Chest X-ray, AP view. Patient: 45 years old, sex M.
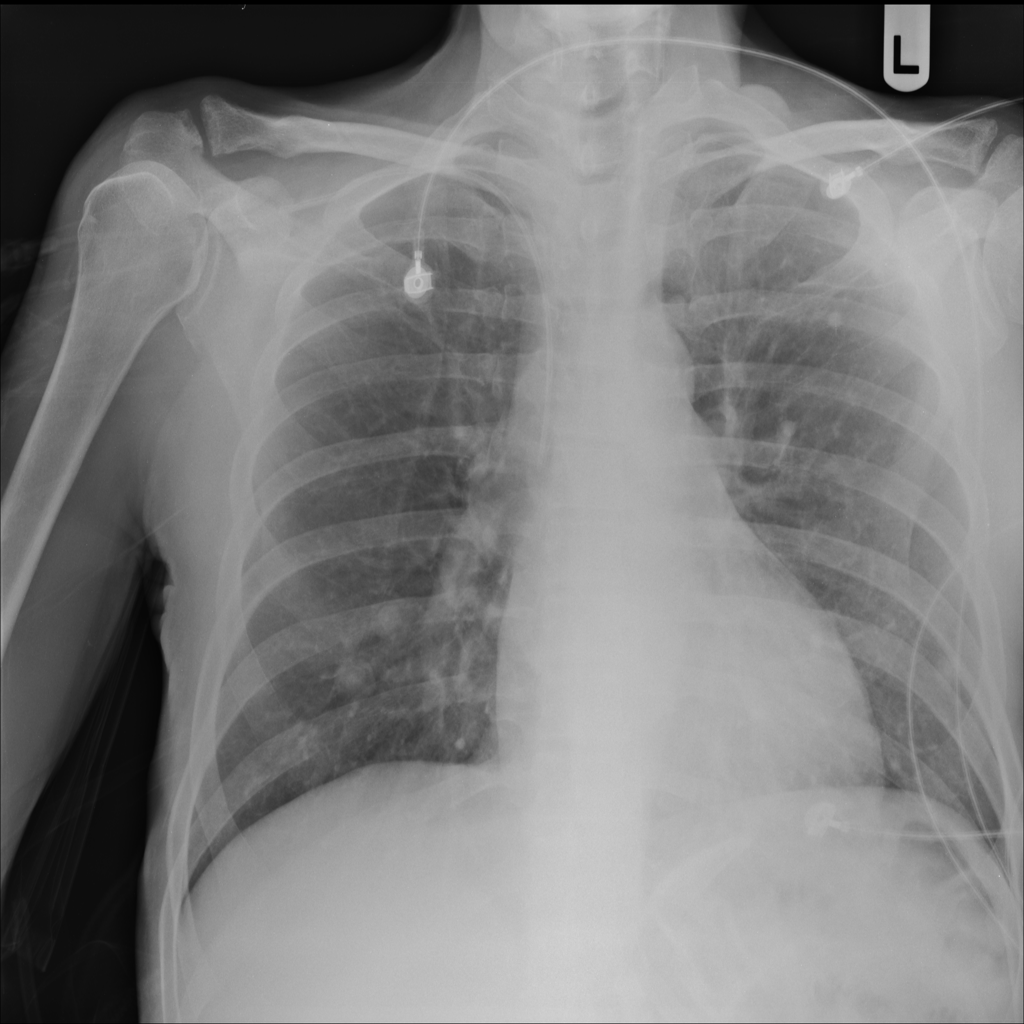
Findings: No Finding